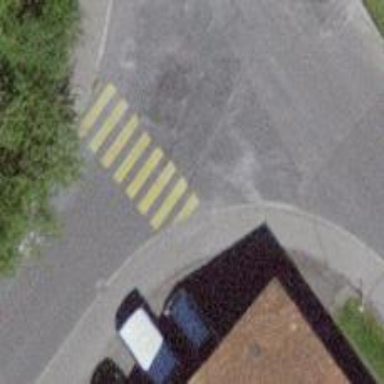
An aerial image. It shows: Uncontrolled zebra crossing on the road.